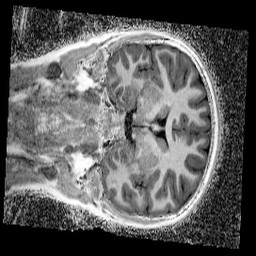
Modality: UNIT1_denoised
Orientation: coronal
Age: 9
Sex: male
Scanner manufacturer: siemens
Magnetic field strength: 3 T
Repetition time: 4 s
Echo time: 0.00299 s